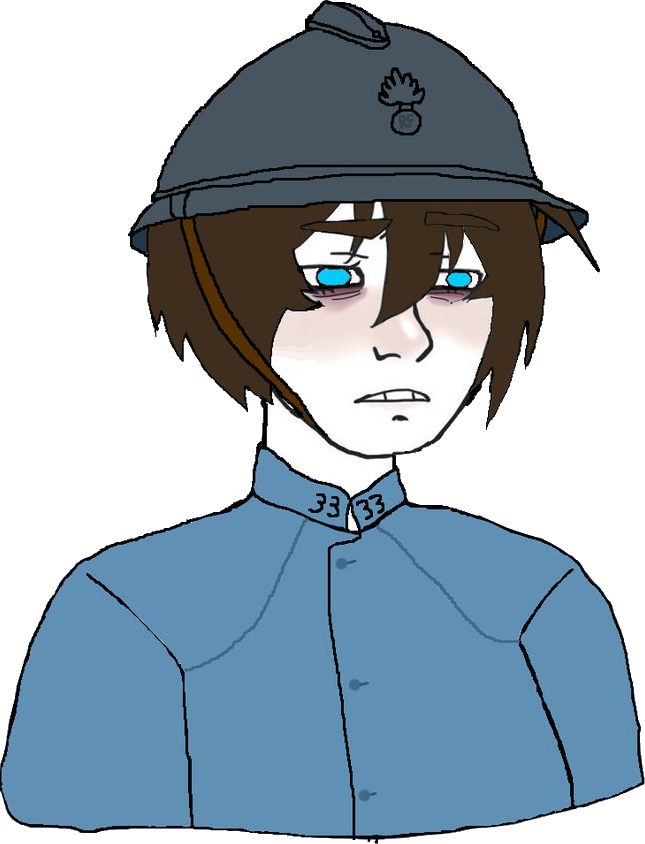
Label: 5_Twinkjak